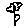
Label: flower